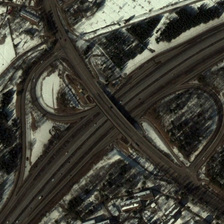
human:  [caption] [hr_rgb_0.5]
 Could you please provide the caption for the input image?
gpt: many snows are near a viaduct with several cars .

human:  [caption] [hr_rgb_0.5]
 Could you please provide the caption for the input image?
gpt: many snows are near a viaduct with several cars .

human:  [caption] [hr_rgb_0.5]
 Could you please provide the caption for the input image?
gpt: many snows are near a viaduct with several cars .

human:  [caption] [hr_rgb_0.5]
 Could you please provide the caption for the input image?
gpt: many snows are near a viaduct with several cars .

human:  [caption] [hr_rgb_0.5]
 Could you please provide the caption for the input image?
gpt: many snows are near a viaduct with several cars .